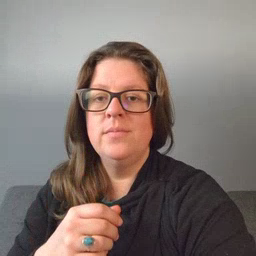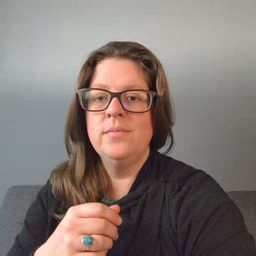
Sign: owl